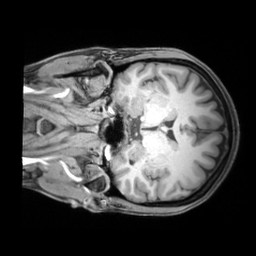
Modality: T1w
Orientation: coronal
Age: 35
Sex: female
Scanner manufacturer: siemens
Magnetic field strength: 3 T
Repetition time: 1.97 s
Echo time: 0.00206 s